Brain MRI, t1w sequence, axial 2D slice.
Patient: age 35, sex F, weight 78 kg, height 1.78 m
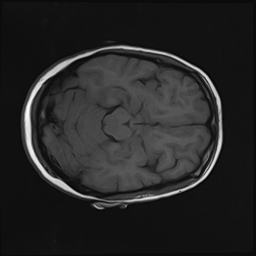